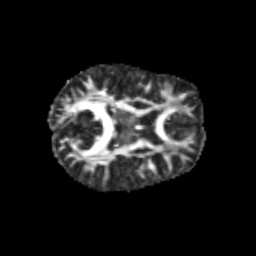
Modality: FA
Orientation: axial
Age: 10
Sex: female
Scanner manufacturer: siemens
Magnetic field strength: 3 T
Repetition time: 3.8 s
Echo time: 0.07 s